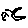
Label: moon